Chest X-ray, PA view. Patient: 56 years old, sex M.
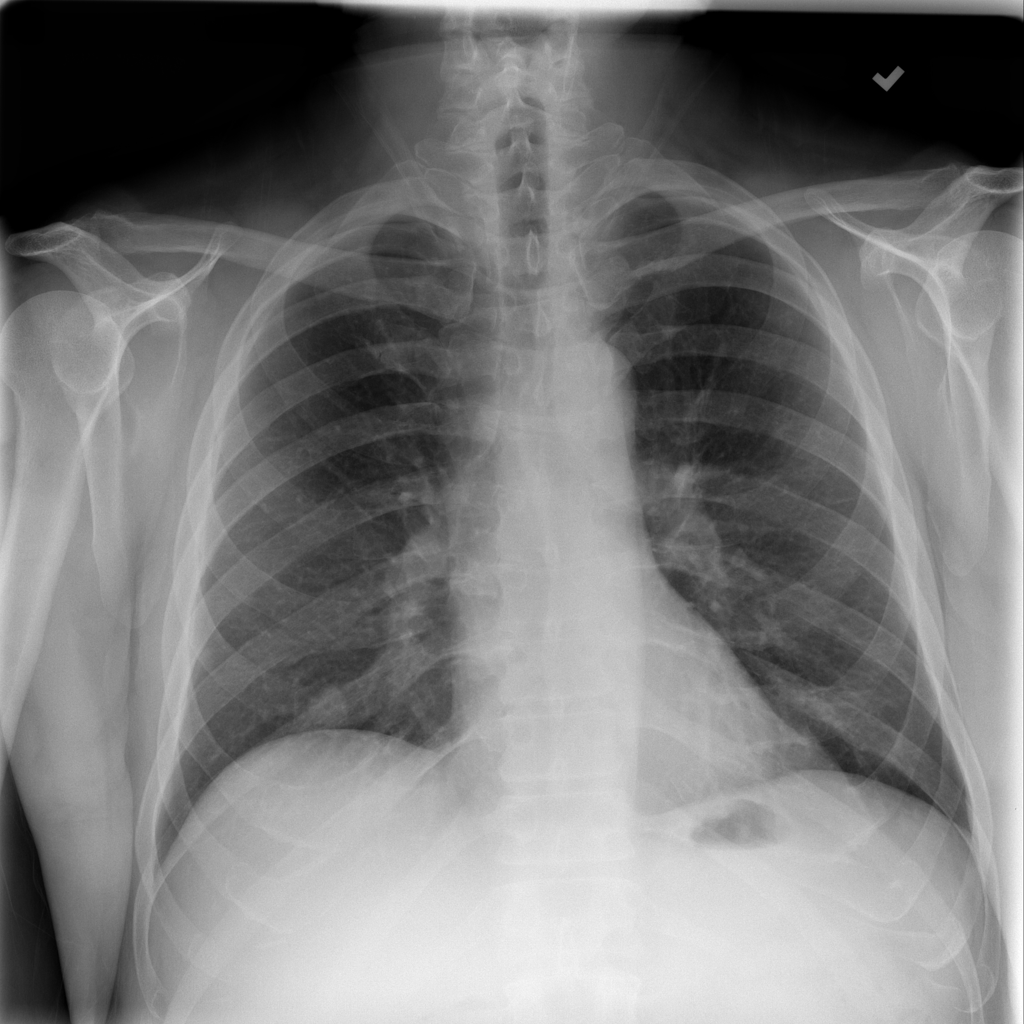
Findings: No Finding